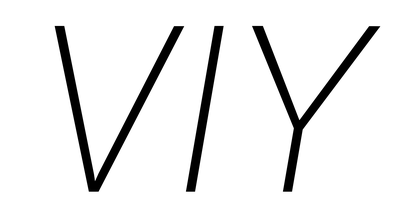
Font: Roboto-Italic_ExtraLight_Italic